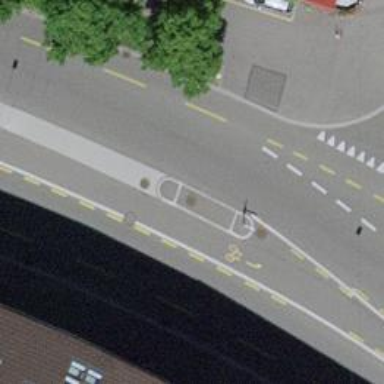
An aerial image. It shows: Secondary road with asphalt surface and separate sidewalk.